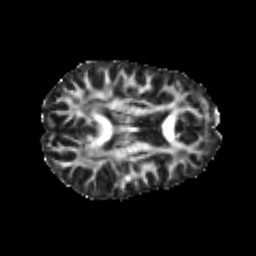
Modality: FA
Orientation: axial
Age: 20
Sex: female
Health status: healthy
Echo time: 0.074 s